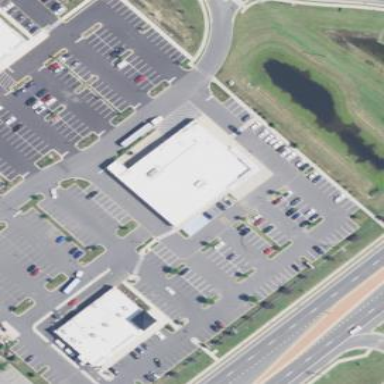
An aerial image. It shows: Retail building housing supermarket.